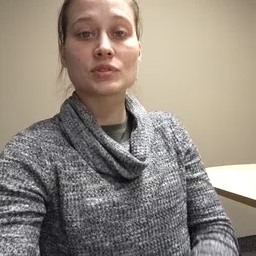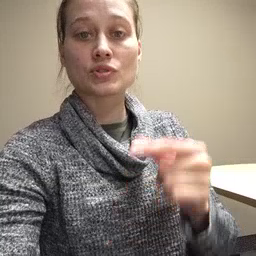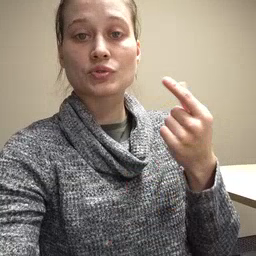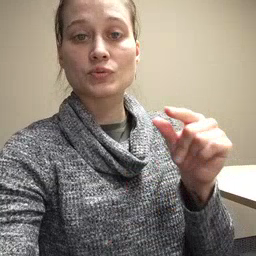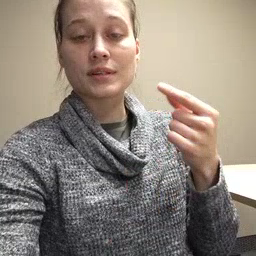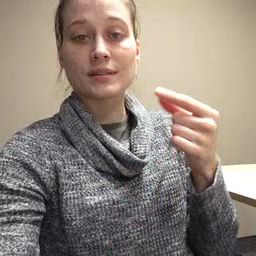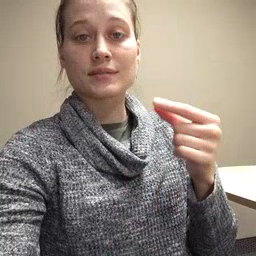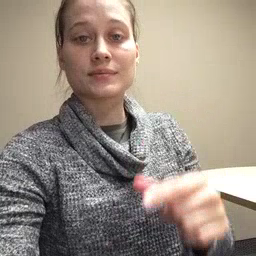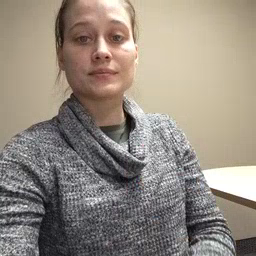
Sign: green